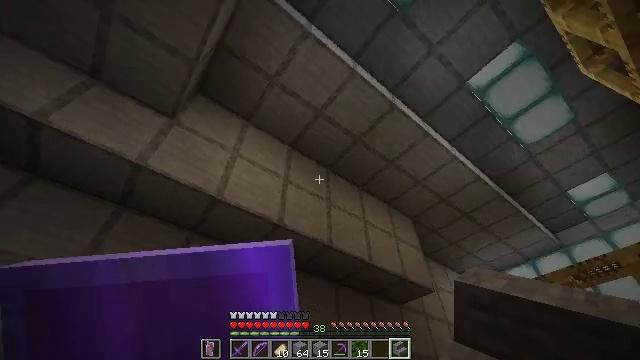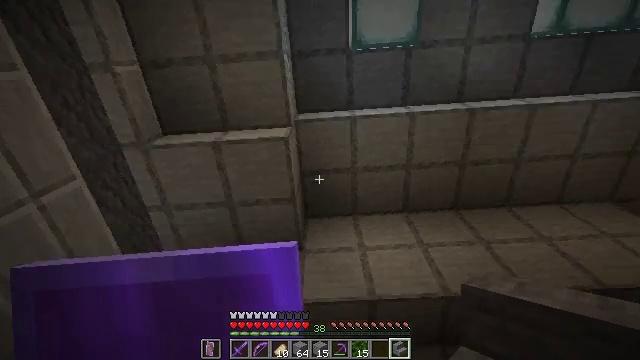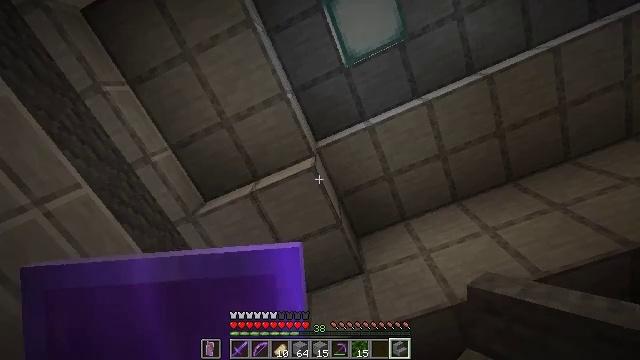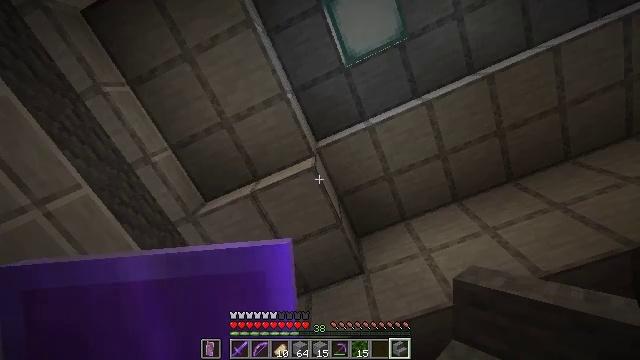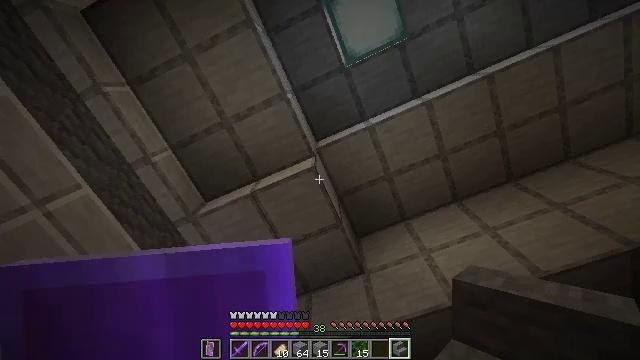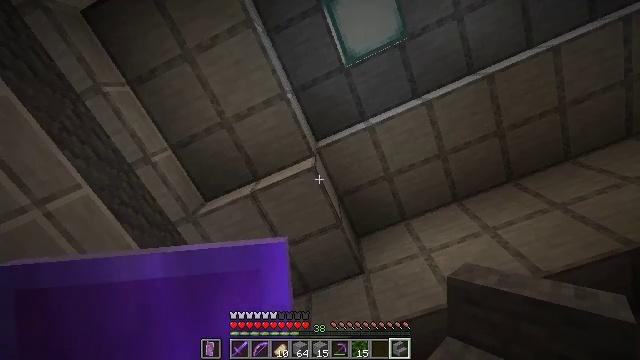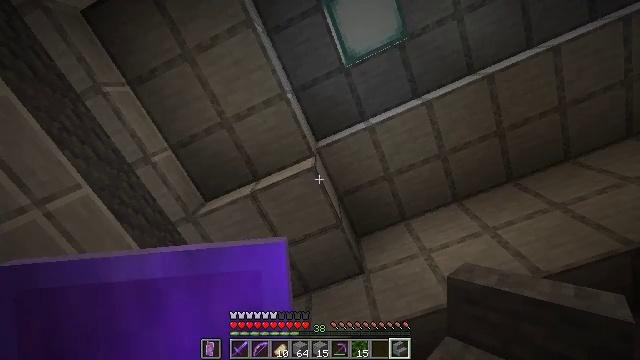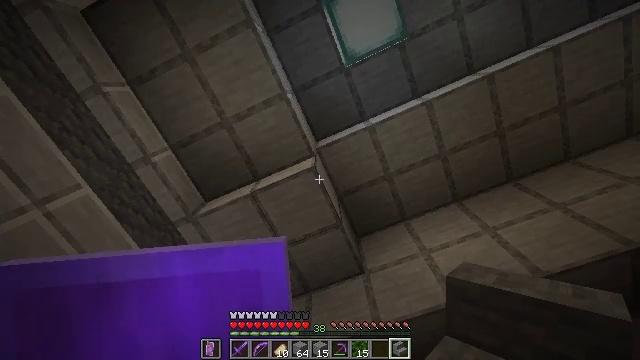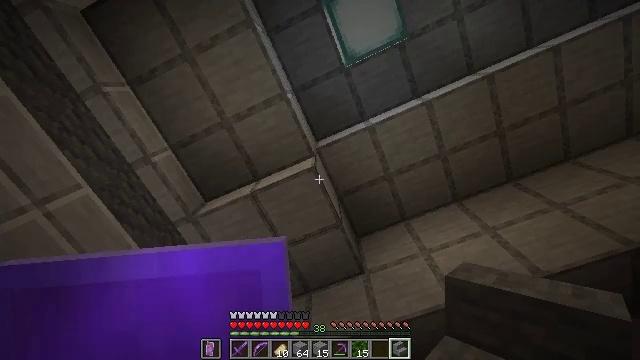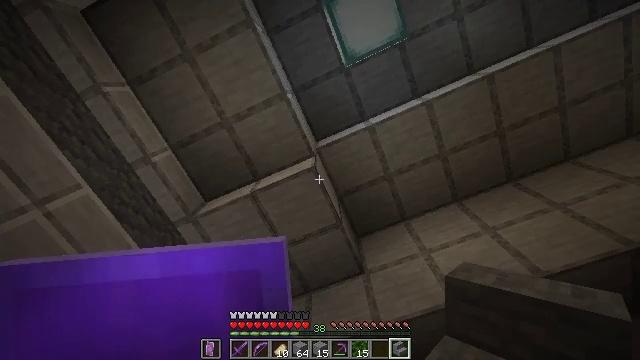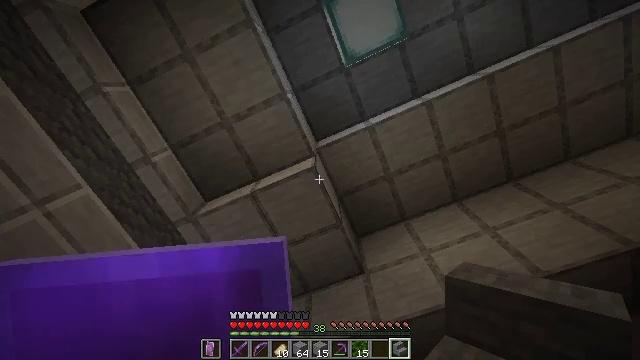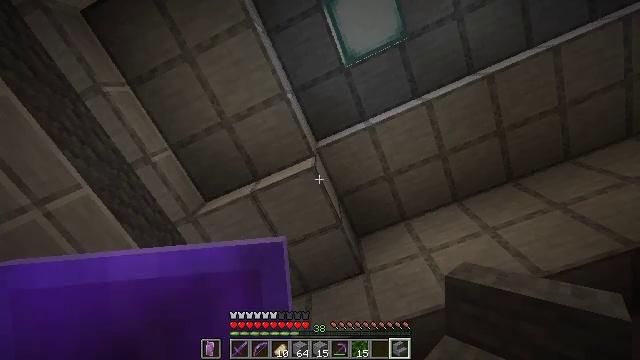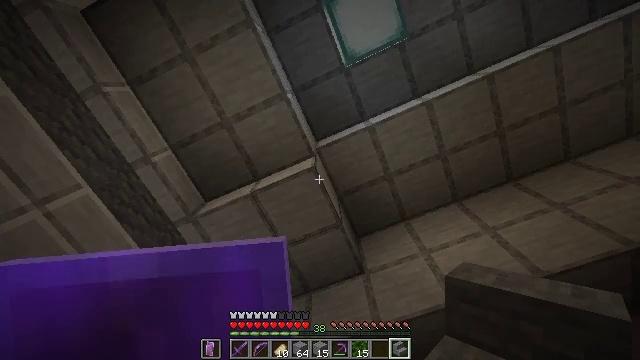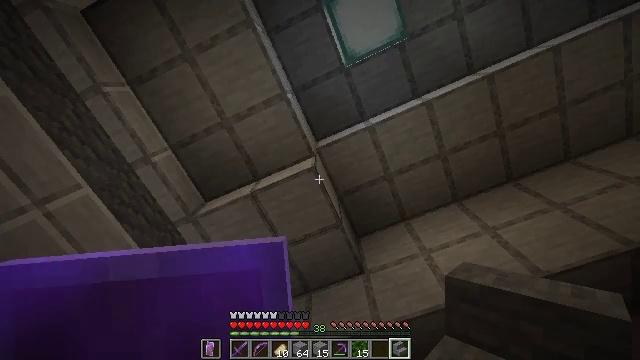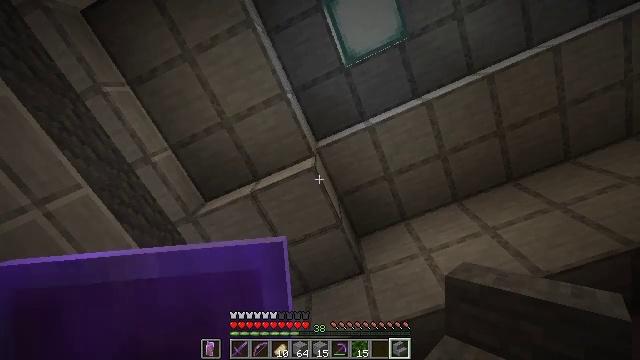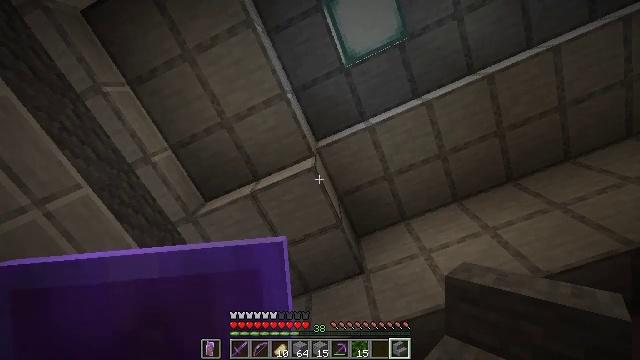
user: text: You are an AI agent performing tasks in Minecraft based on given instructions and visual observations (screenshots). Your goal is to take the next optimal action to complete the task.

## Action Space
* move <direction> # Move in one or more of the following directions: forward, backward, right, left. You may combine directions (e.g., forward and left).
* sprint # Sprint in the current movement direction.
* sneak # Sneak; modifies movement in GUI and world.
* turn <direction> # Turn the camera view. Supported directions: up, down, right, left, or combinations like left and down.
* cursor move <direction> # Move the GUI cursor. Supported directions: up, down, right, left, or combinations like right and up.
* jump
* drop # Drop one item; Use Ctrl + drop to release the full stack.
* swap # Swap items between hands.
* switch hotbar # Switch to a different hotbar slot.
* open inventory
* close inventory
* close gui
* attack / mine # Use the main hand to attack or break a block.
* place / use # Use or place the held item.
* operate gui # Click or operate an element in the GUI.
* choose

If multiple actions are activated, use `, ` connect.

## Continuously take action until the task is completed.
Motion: motion action
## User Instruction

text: Mine the sea lantern from the ocean monument.
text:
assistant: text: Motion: turn left and up
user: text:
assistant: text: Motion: turn left and up
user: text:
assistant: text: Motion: no_op
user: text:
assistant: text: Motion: no_op
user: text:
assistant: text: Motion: no_op
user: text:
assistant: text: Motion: no_op
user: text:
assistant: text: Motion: no_op
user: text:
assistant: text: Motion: no_op
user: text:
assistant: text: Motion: no_op
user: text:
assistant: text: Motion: no_op
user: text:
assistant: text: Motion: no_op
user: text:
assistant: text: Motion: no_op
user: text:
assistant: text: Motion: no_op
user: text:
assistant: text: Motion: no_op
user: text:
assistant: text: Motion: no_op
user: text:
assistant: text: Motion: no_op
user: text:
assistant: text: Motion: no_op
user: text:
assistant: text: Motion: no_op
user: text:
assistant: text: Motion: no_op
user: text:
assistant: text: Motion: no_op
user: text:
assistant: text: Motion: no_op
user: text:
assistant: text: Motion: no_op
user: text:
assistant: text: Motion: no_op
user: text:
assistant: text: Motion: no_op
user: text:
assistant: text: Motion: turn right and down
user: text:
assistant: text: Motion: turn right and down
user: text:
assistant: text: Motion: turn right
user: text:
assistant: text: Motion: turn right
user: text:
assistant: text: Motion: turn right
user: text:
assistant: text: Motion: no_op